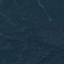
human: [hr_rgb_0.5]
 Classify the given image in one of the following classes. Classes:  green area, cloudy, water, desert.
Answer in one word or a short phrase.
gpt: green area